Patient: sex M, age 45
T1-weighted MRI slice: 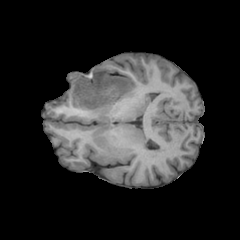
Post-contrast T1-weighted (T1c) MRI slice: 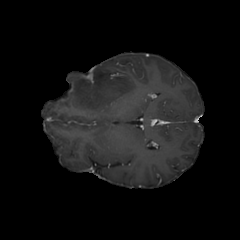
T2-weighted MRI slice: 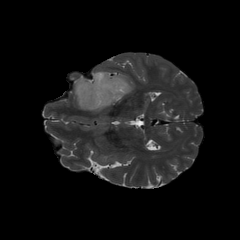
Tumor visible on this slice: yes
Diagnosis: Oligodendroglioma, IDH-mutant, 1p/19q-codeleted
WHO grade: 2